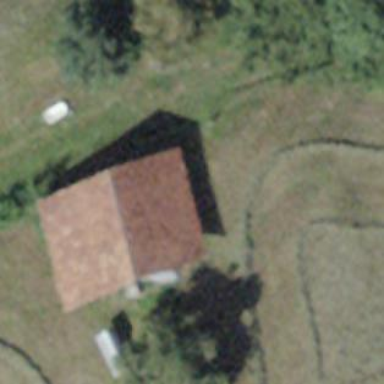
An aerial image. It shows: Barn.